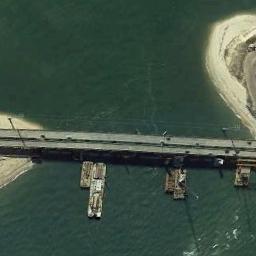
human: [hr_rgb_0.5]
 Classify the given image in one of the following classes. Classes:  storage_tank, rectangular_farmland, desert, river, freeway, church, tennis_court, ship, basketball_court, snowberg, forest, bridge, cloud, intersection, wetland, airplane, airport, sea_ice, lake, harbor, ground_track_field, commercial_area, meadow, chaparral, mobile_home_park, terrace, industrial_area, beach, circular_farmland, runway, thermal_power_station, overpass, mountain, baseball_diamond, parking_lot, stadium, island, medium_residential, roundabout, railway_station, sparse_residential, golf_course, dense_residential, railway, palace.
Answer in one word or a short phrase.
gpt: bridge